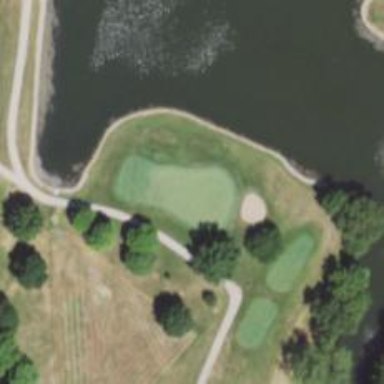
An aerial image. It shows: Golf hole.